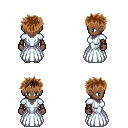
a pixel art fantasy rpg character, female body template, human, dark skin, underdress, magenta pants, brown bedhead hairstyle, leather bracers, white slippers, four views (front, back, left, right), 2x2 character sprite sheet, small pixel art, hard edges, no anti-aliasing